Field crop: maize
Growth stage: 2
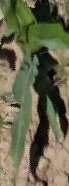
Species: maize